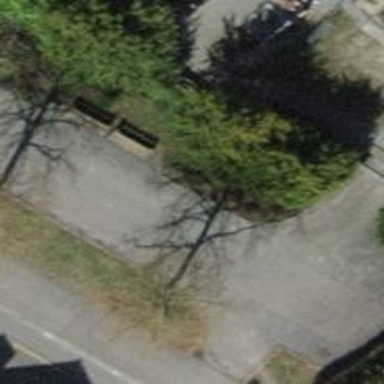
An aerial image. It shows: Bench.